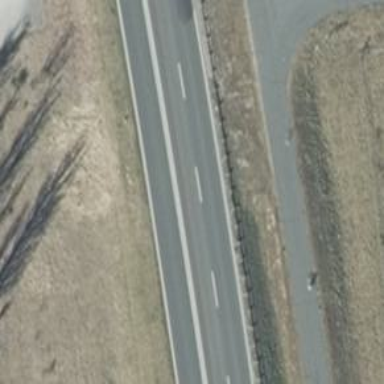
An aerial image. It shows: Asphalt motorway categorized as trunk road.